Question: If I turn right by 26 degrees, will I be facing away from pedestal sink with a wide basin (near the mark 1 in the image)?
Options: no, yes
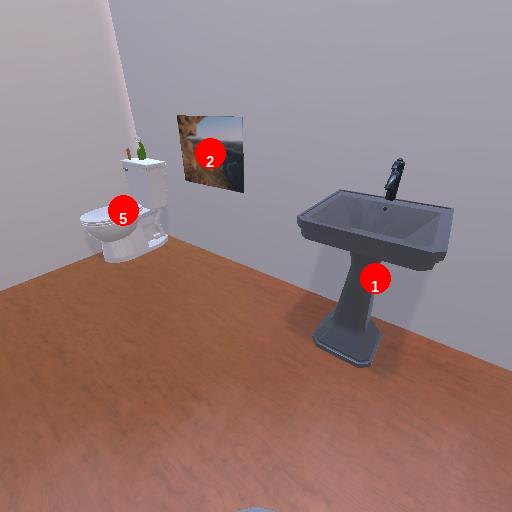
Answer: no